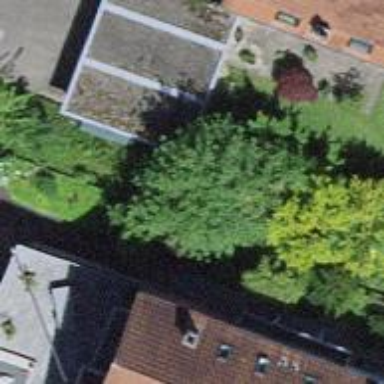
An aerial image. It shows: Group of garages.